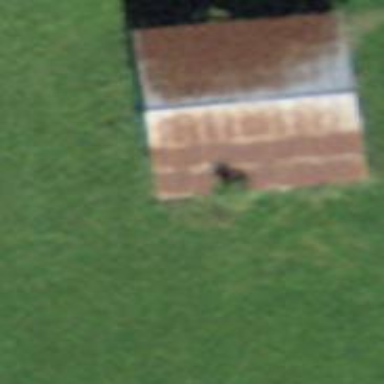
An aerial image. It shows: Rural barn.